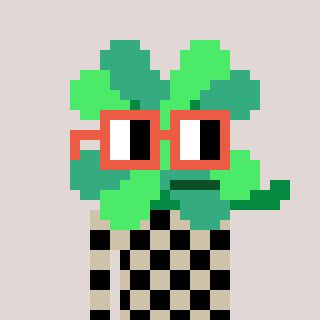
a pixel art character with square orange glasses, a clover-shaped head and a bege-colored body on a warm background